Question: I am using Lazarus and I have a TImage inside a form. The black table is a 'TImage' and the numbers are 'labels'. I need to take a screenshot of the red area I drew.

How can I perform this?
I have Lazarus 1.0.14 and I didn't find any example about this. Any suggestion?
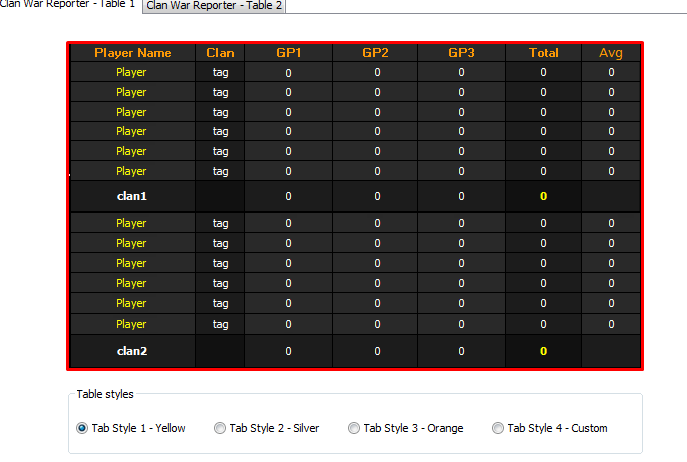
Answer: This is a painful design, but well, one simple way might be to put all the controls on a common container and copy its canvas to a bitmap. The following example assumes, that you have put your image and all the labels on a common 'TPanel' control ('Panel1'):
'''
procedure TForm1.Button1Click(Sender: TObject);
var
R: TRect;
Bitmap: TBitmap;
begin
Bitmap := TBitmap.Create;
try
R := Rect(0, 0, Panel1.Width, Panel1.Height);
Bitmap.SetSize(Panel1.Width, Panel1.Height);
Bitmap.Canvas.CopyRect(R, Panel1.Canvas, R);
Bitmap.SaveToFile('C:\Screenshot.bmp');
finally
Bitmap.Free;
end;
end;
'''